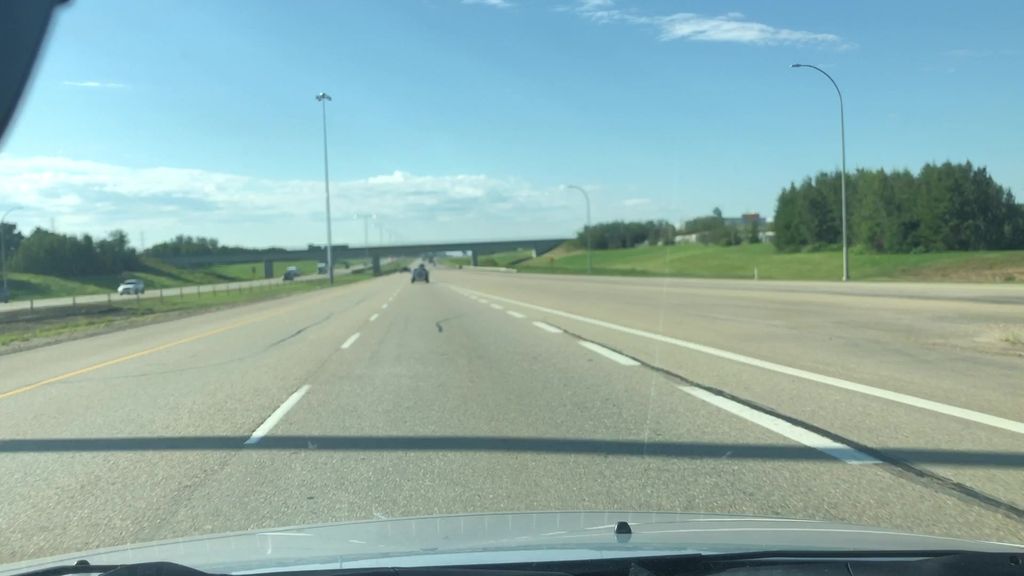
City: edmonton